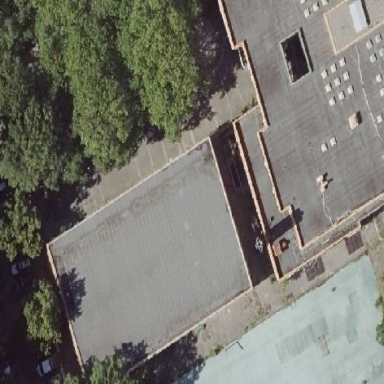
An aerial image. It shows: Sports hall building.